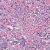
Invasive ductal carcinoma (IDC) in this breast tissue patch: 1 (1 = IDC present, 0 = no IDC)